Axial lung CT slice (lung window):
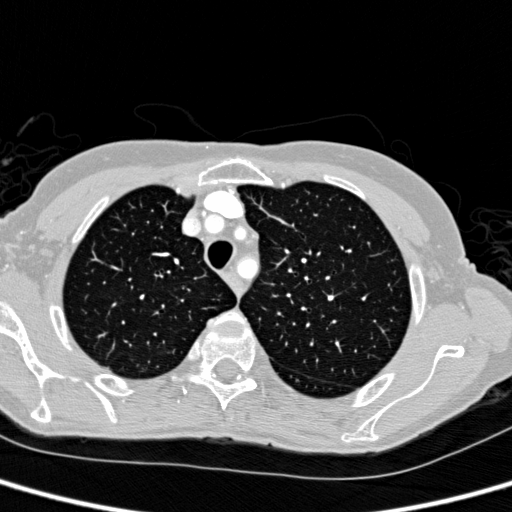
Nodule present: no